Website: bh-photo
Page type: customer-info-address
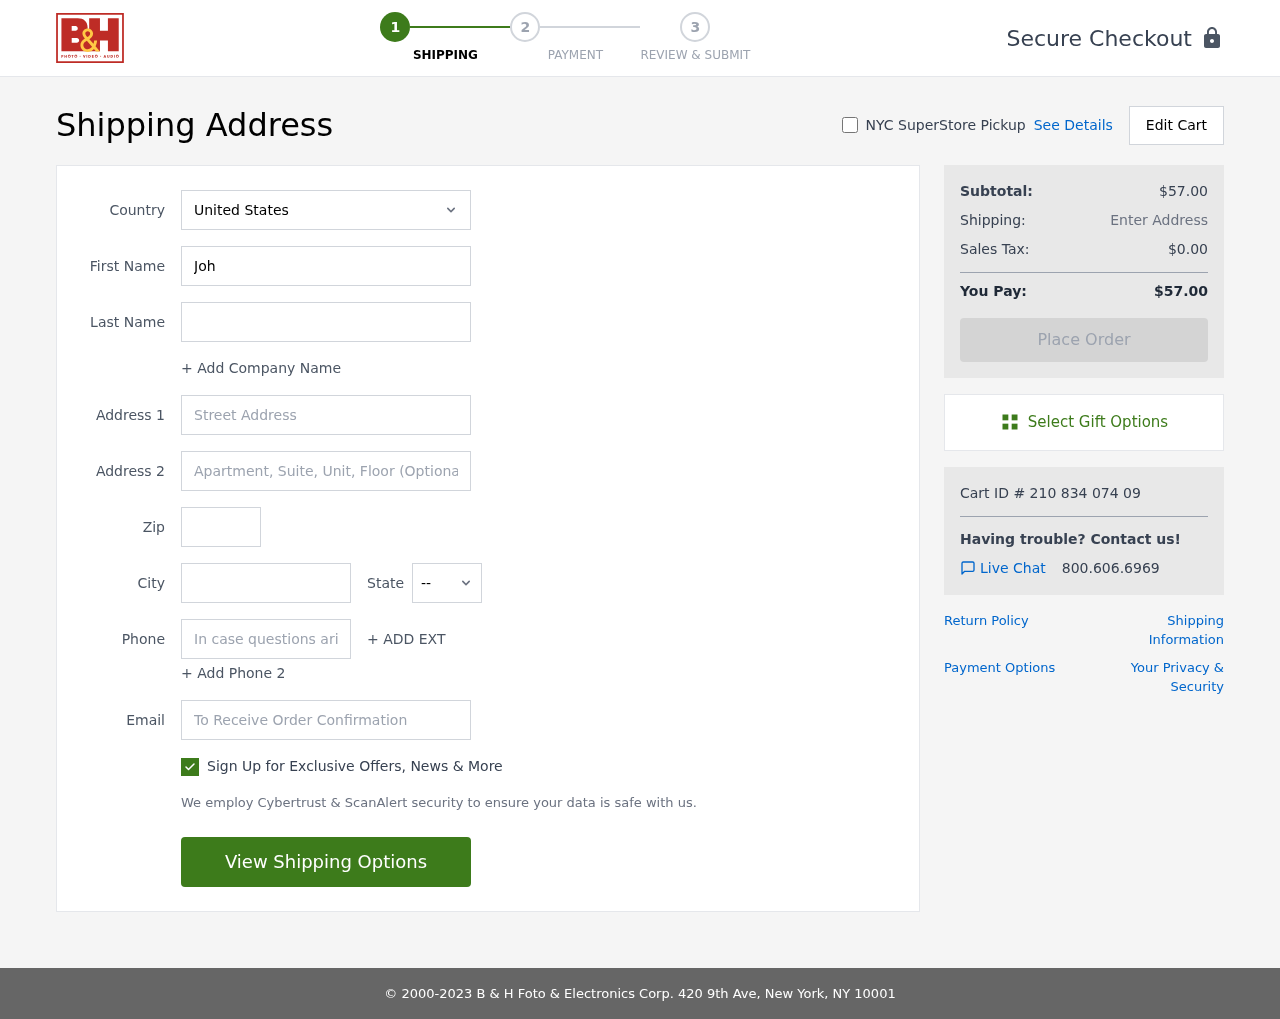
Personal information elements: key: PII_CITY
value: Jeremychester
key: PII_COUNTRY
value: United States
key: PII_EMAIL
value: john_munoz@yahoo.com
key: PII_FIRSTNAME
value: John
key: PII_LASTNAME
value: Munoz
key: PII_PHONE
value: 8178660710
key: PII_POSTCODE
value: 60632
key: PII_STATE_ABBR
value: AK
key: PII_STREET
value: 9692 Michelle Drives
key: PII_STREET2
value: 059 Gordon Mountains
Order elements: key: ORDER_SUBTOTAL
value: $57.00
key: ORDER_TAX
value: $0.00
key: ORDER_TOTAL
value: $57.00
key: ORDER_ID
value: Cart ID # 210 834 074 09